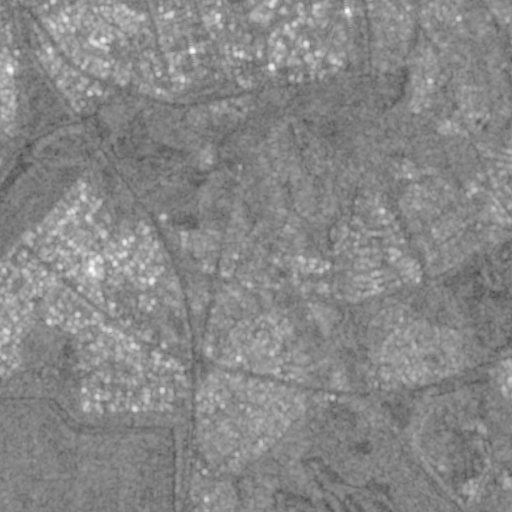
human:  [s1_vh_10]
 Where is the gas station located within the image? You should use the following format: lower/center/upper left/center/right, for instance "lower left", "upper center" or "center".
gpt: The gas station is located in the upper right of the image.
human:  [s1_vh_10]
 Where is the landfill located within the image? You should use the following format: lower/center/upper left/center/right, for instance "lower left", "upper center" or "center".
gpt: The landfill is located in the lower left of the image.
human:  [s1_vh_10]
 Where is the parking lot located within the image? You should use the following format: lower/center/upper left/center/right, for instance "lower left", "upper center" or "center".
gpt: The parking lot is located in the upper right of the image.
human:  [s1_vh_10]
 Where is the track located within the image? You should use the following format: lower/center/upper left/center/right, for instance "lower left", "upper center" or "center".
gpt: There is no track in the image.

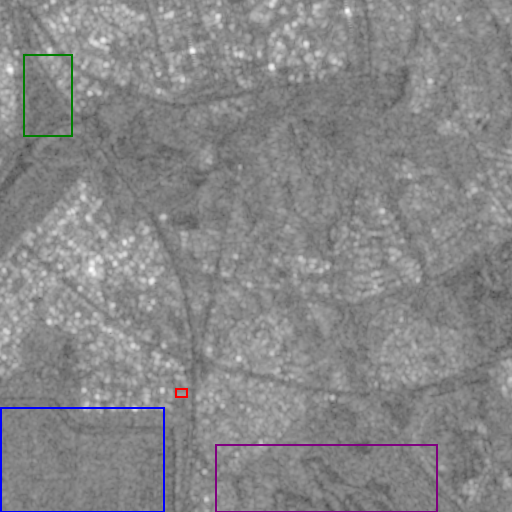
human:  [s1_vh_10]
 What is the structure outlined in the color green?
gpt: The structure outlined in green is a crop field.
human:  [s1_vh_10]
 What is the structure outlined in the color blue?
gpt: The structure outlined in blue is a landfill.
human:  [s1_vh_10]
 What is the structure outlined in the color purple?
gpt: The structure outlined in purple is a park.
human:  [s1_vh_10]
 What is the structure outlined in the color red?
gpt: The structure outlined in red is a power substation.
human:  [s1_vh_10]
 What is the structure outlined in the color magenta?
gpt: There is no magenta outline.